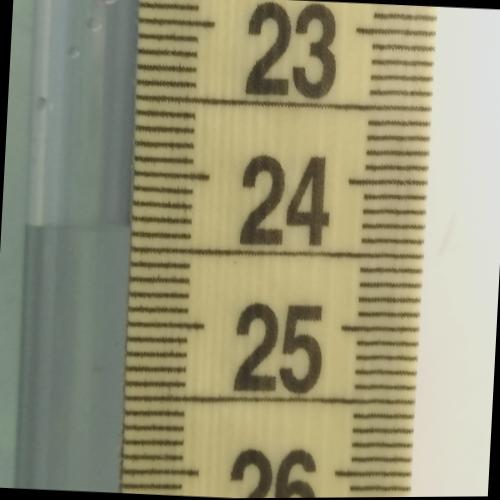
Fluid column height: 24.4 cm